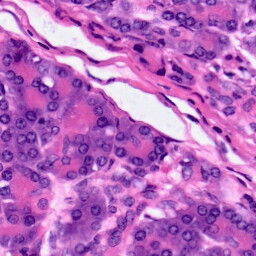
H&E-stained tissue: Pancreatic